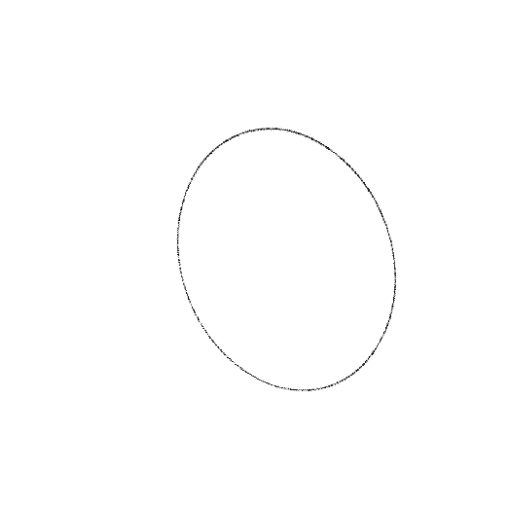
Crossing number: 0